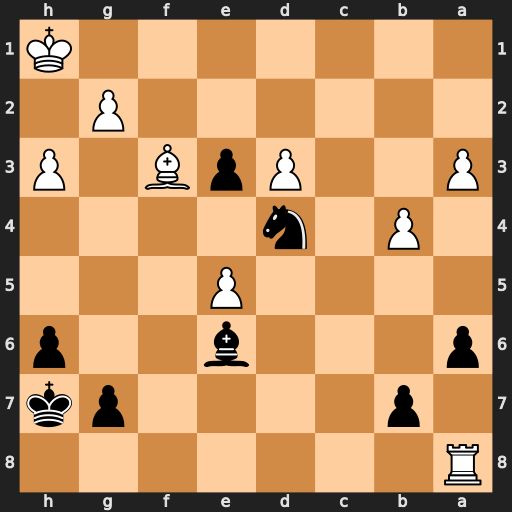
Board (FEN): R7/1p4pk/p3b2p/4P3/1P1n4/P2PpB1P/6P1/7K
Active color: b
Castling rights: -
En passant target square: -
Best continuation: Nxf3 gxf3 e2